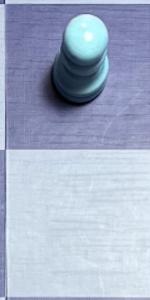
Label: Empty